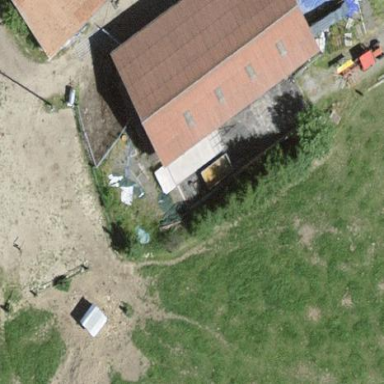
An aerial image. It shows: Barn.